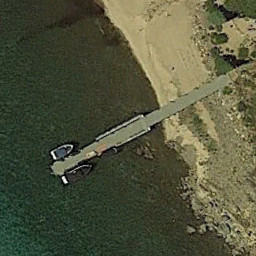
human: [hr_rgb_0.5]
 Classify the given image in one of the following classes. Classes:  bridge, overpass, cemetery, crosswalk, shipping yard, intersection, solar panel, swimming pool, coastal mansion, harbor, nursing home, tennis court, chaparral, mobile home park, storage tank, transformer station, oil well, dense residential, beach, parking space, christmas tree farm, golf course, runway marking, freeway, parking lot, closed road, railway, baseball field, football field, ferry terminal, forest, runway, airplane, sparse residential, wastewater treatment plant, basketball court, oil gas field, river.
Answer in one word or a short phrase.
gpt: ferry terminal